Field crop: maize
Growth stage: 2
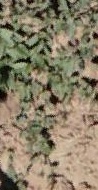
Species: convolvulus